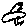
Label: bird